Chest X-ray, PA view. Patient: 29 years old, sex F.
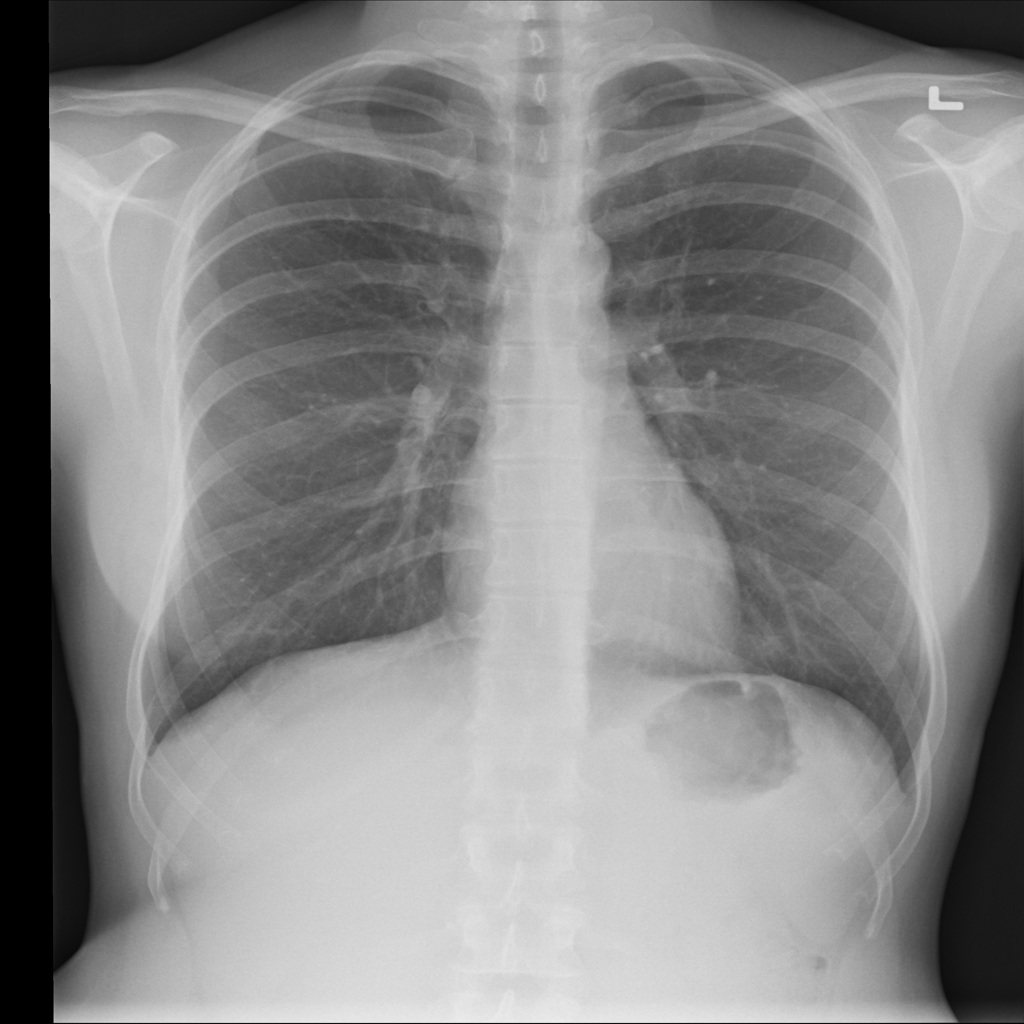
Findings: No Finding